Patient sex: M
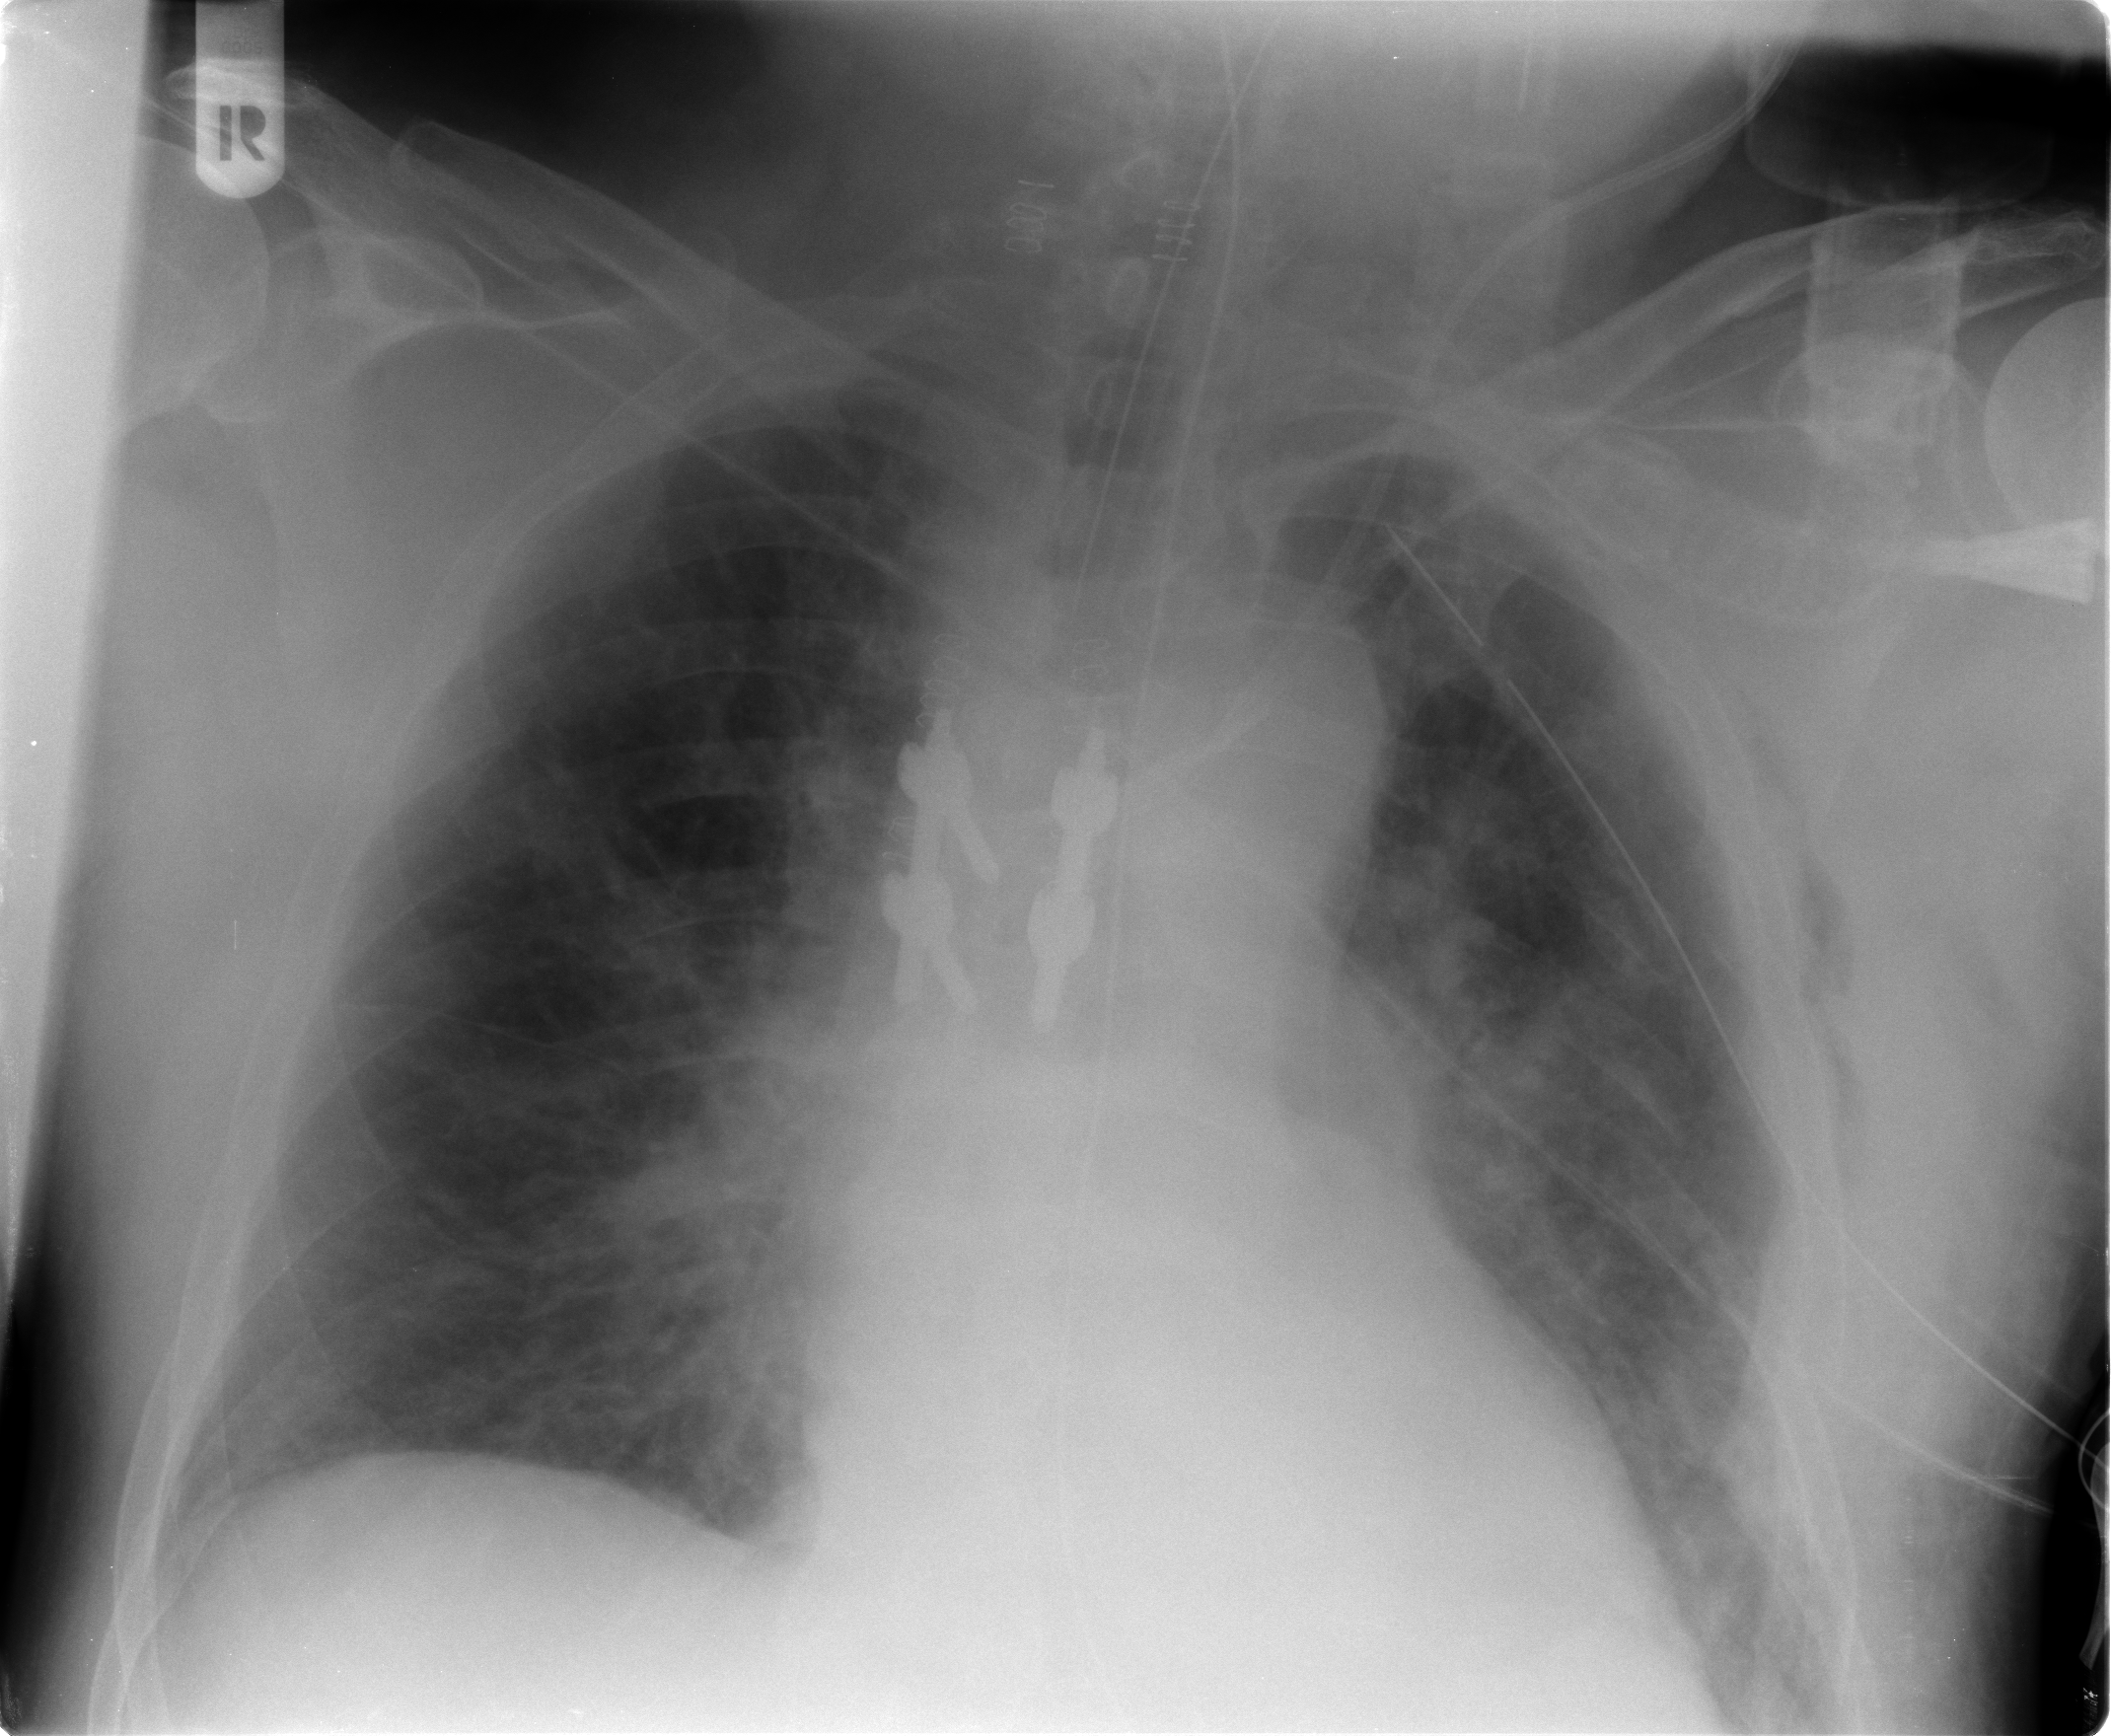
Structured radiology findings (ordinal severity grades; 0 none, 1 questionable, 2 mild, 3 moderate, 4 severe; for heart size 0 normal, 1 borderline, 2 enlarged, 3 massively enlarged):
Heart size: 0
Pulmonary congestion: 0
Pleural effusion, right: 0
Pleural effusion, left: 2
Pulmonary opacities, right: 0
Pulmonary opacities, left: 0
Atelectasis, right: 0
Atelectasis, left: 2